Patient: sex F, age 76
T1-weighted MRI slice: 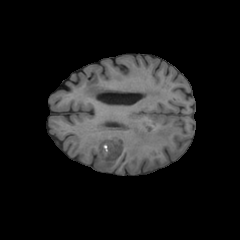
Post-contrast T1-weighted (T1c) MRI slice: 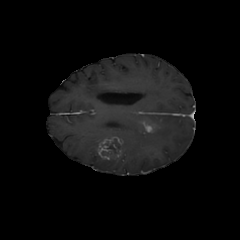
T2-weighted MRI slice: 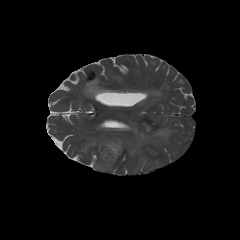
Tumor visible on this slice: yes
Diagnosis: Glioblastoma, IDH-wildtype
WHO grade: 4